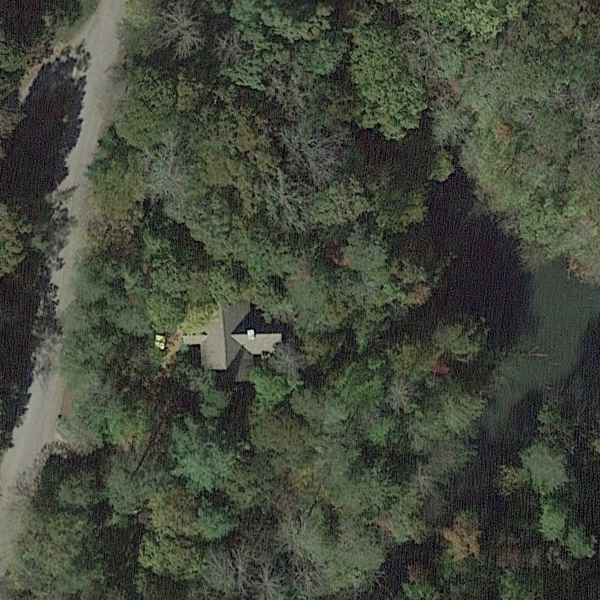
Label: SparseResidential